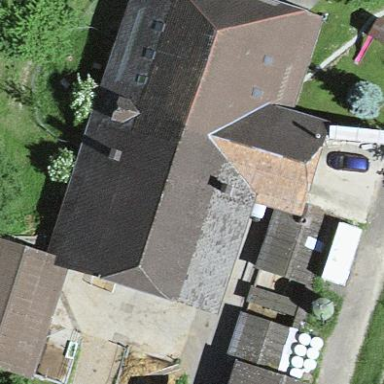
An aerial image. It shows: Farm building.